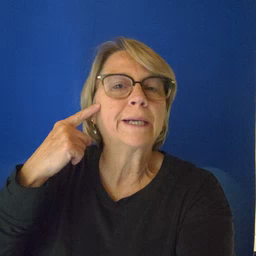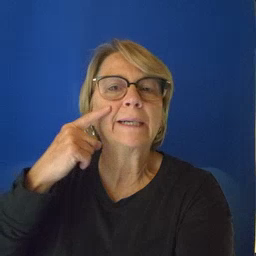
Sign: cheek